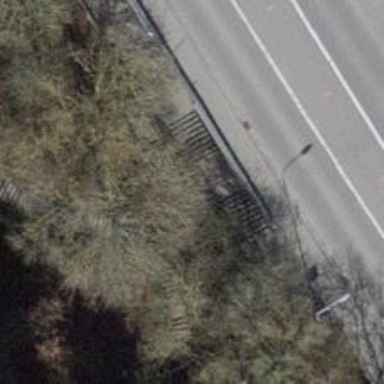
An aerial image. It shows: Road with steps.